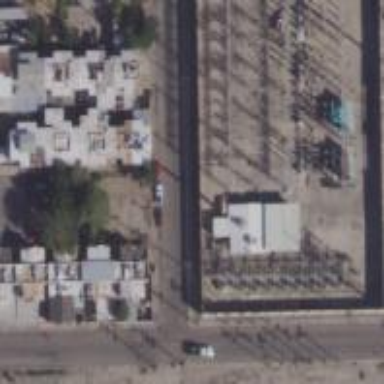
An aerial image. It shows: Outdoor substation at the transmission level.